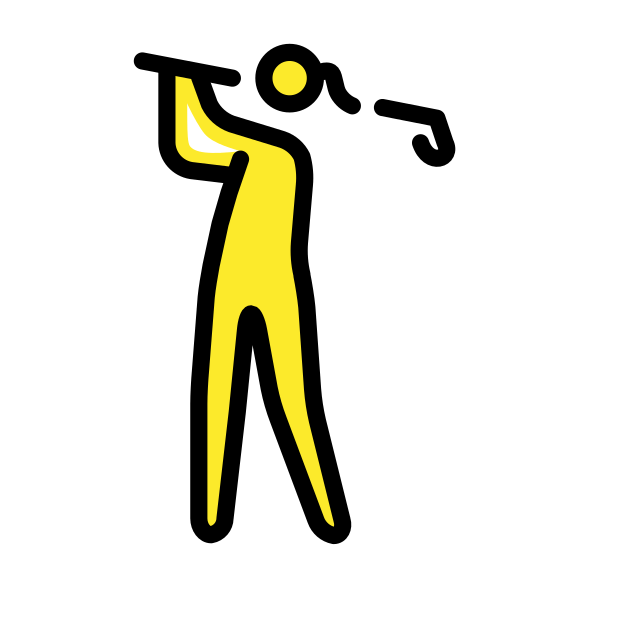
woman golfing